Aerial crown-view tile of a tropical tree (Barro Colorado Island, Panama), acquired 20241112:
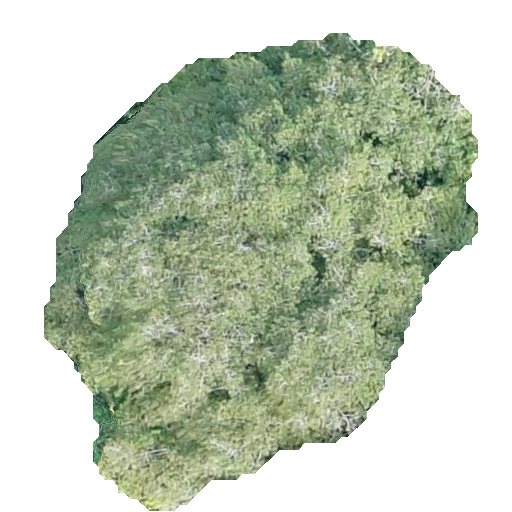
Species: Virola surinamensis
GBIF accepted scientific name: Virola surinamensis
Crown area: 220.22 m²